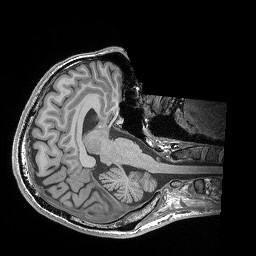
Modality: T1w
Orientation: axial